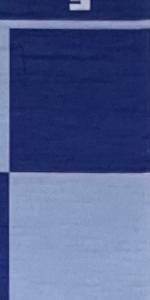
Label: Empty